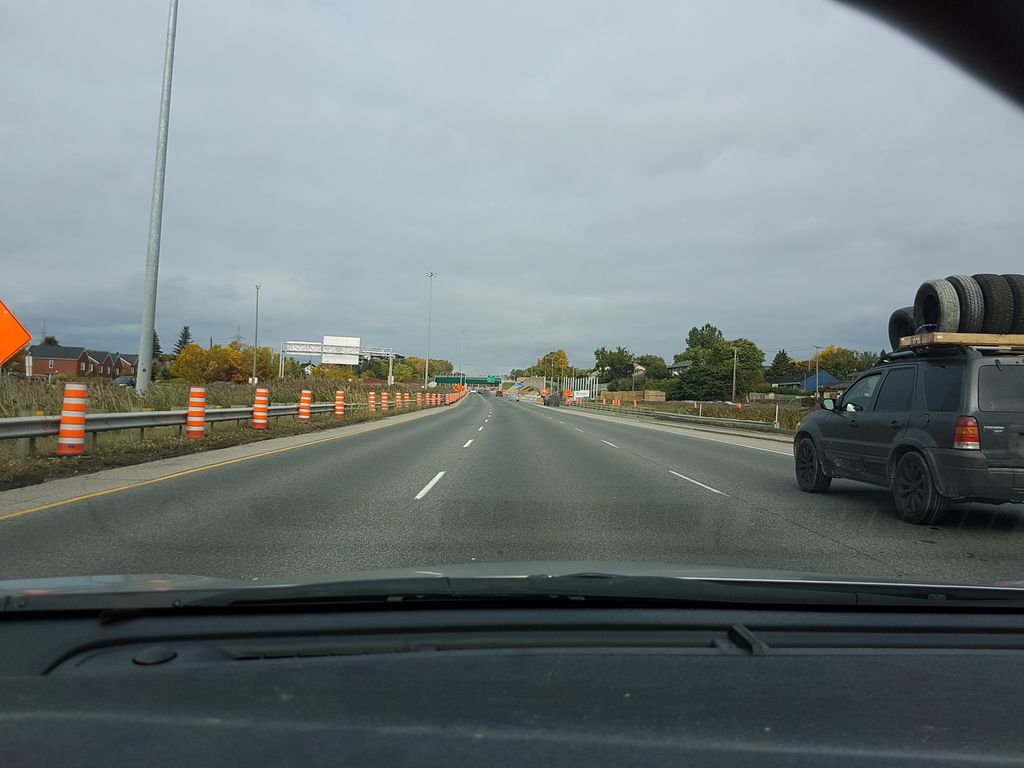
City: quebec_city